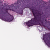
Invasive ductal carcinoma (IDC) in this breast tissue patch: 0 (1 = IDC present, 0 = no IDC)